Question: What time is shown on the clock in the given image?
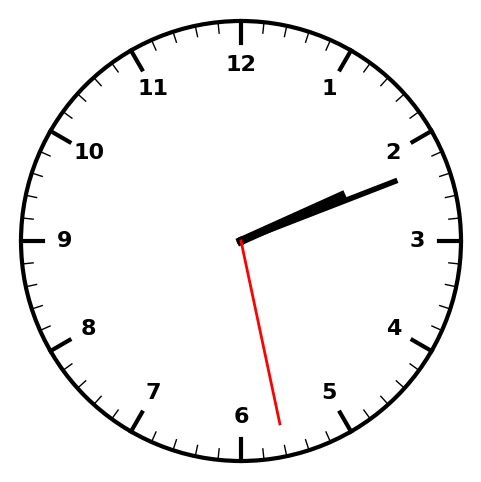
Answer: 02:11:28